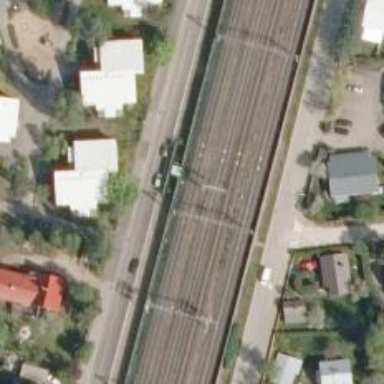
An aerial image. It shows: Railway signal.